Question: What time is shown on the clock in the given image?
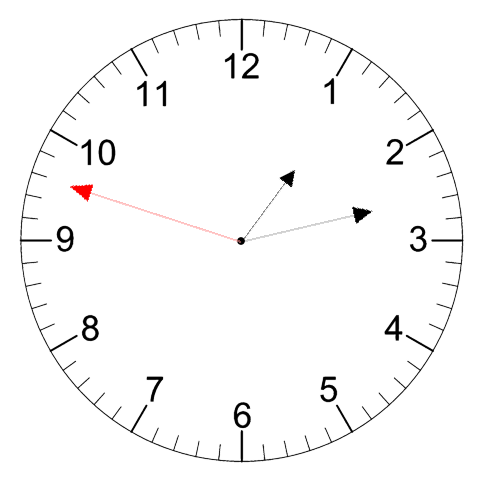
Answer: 01:12:48